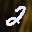
Label: 2